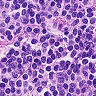
Metastatic tissue present: no